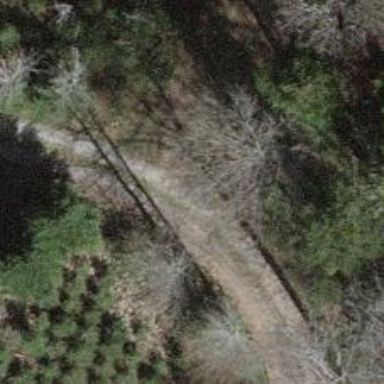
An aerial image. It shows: Gravel track with grade 2 quality.